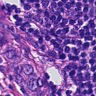
Metastatic tissue present: yes